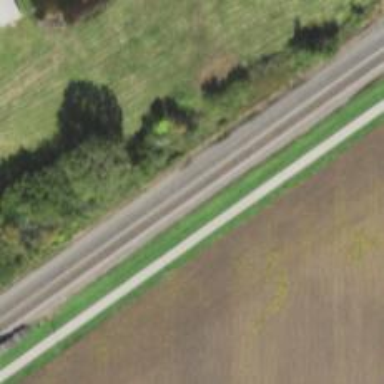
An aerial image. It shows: Railway track.